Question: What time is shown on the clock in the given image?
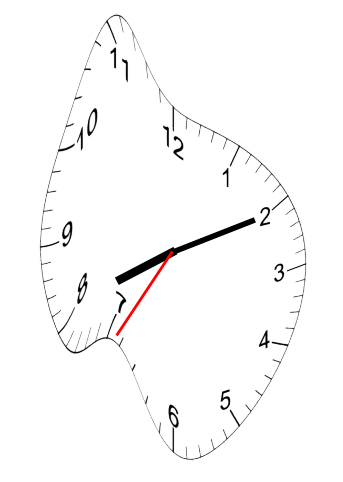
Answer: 08:10:35